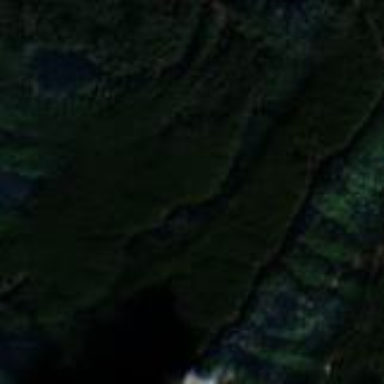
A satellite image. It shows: Evergreen needle-leaved forest.